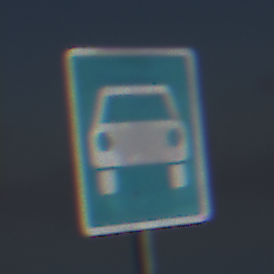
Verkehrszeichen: Kraftfahrstrasse
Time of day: MorningAfternoon
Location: Outdoor (Nature)
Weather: PartlyCloudy
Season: NotSpecified
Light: Natural